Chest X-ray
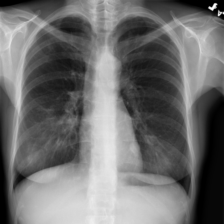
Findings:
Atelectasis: negative
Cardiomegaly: negative
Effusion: negative
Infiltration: positive
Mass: negative
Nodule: negative
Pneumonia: negative
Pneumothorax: negative
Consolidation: negative
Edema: negative
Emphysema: negative
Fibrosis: negative
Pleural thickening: negative
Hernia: negative